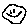
Label: smiley face